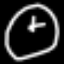
Label: clock